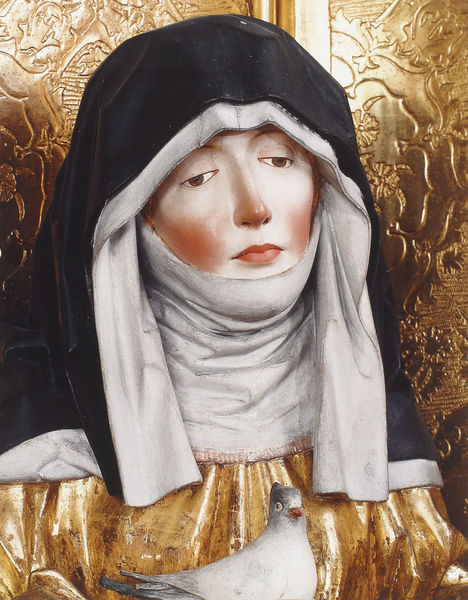
Titel: Blaubeuren, Hochaltar der ehemaligen Abteikirche St. Johannes der Täufer
Künstler: Gregor Erhart
Standort: Blaubeuren, Klosterkirche (EU - D - BW); Herstellungsort: Ulm (EU - D - BW)
Schlagwörter: blau, flügel, kopf, umhang, vogel, weiß, frau, holz, mund, nase, schwarz, stirn, blick, rot, ornament, augen, falten, gesicht, taube, trauer, bild, kirche, figur, gold, stoff, kinn, renaissance, rosa, traurig, skulptur, deutschland, kopfbedeckung, wangen, backen, kopftuch, wange, vergoldet, nonne, wei0, beten, schnitzerei, leiden, heilige, märtyrer, maria, magdalena, trauern, punziert, goldgrund, prag, aufen, bernini, trauernd, canova, koppf, frau taube